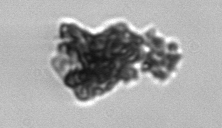
Label: detritus